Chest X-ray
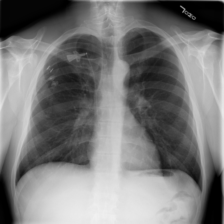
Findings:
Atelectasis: negative
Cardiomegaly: negative
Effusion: negative
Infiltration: positive
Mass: negative
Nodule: negative
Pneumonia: negative
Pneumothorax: negative
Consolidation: negative
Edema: negative
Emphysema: negative
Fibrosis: negative
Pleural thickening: negative
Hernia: negative